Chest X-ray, AP view. Patient: 44 years old, sex M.
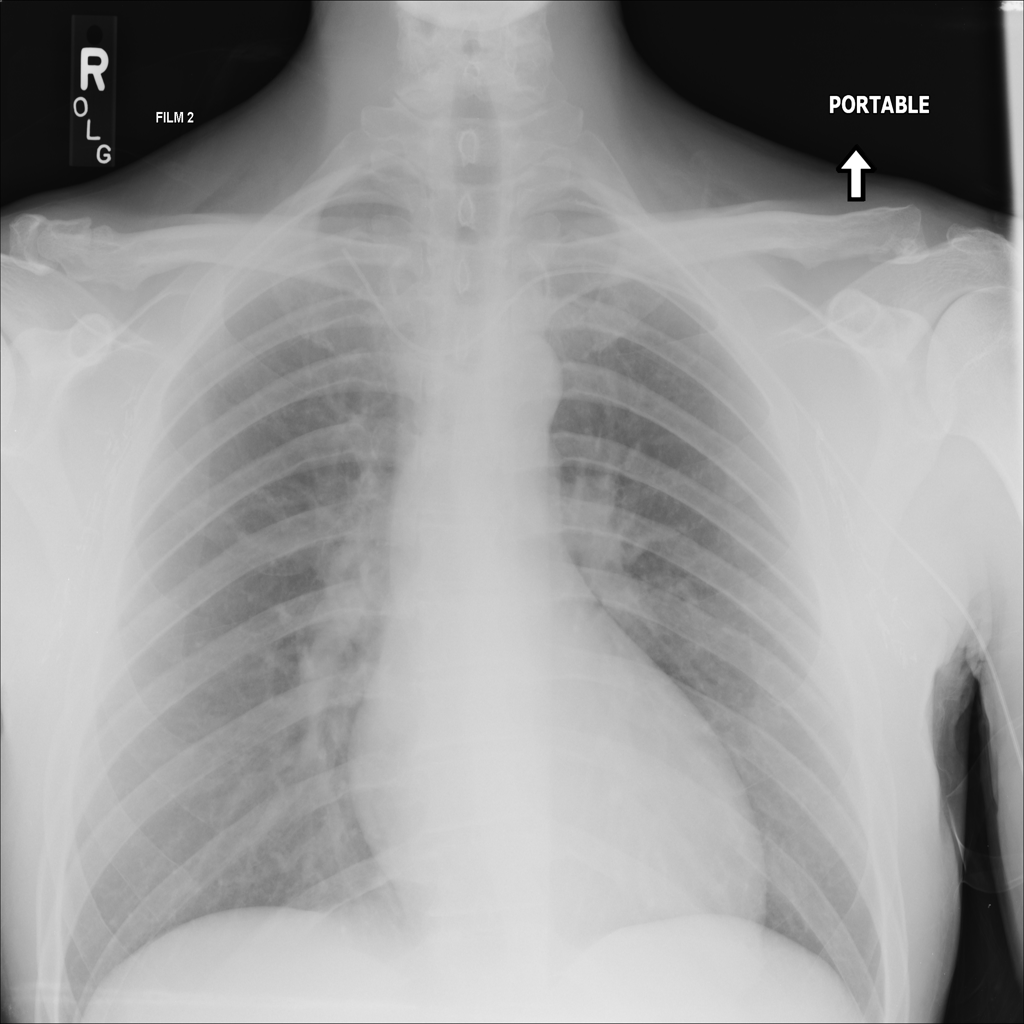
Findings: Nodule